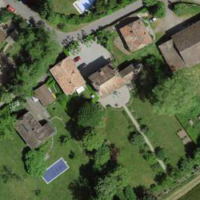
EUNIS habitat code: 55
Species observed at this site:
Lythrum salicaria